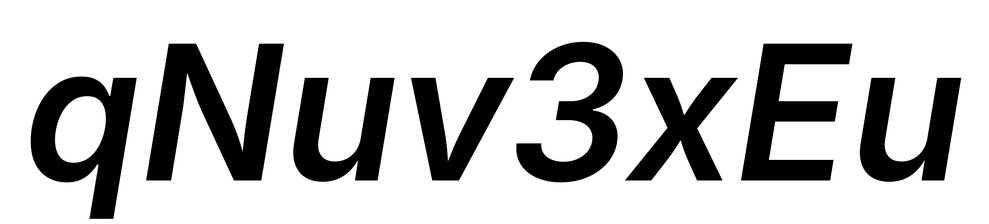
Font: Inter-Italic_SemiBold_Italic